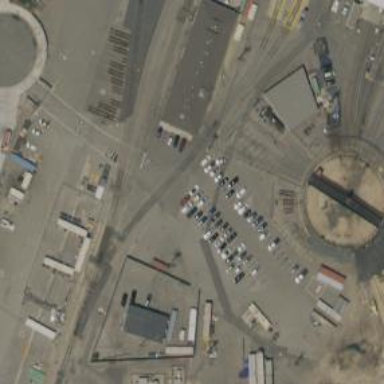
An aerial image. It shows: Railway yard.